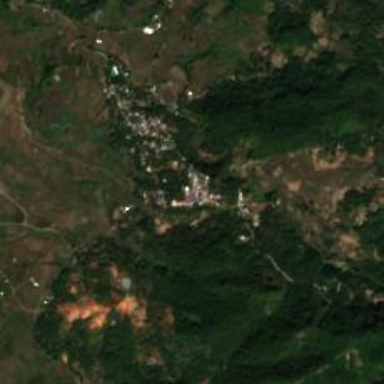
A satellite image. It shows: Small settlement known as hamlet.